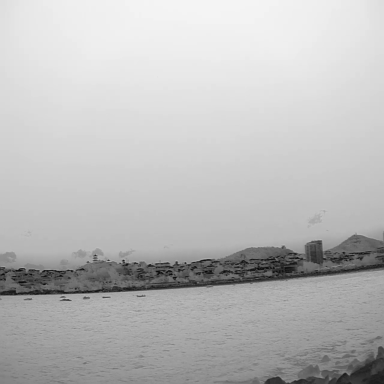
There are six bulk_carriers in the infrared image.